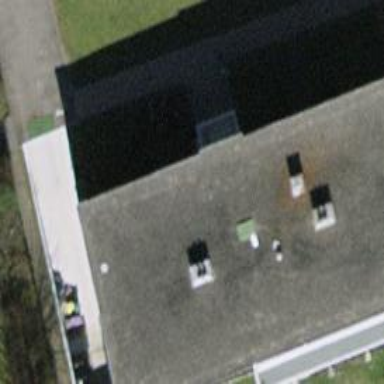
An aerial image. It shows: Building with flat roof.